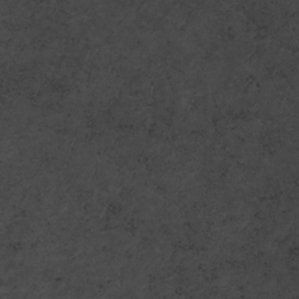
Label: non_frost